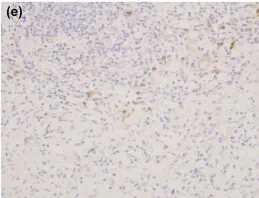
Lymph node biopsy showed multicentric Castleman's disease of PC type. CD68 interfollicular areas are scattered positive (IHC staining, x20).
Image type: pathology (immunostaining)